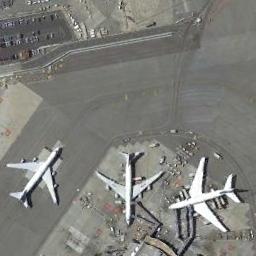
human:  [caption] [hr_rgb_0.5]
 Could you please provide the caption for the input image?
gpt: Two planes parked next to boarding bridges and another passing plane beside .

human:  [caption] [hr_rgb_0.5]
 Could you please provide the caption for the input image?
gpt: Two aircraft were parked at the departure gates and one was on the runway .

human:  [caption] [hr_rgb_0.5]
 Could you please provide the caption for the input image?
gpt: Three planes are parked on the open space next to the buildings .

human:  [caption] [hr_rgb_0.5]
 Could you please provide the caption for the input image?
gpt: There are many planes of the same size in an open field, With many cars parked next to the plane .

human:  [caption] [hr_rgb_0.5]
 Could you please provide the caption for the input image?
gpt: Three planes are in the parking lot next to the building .